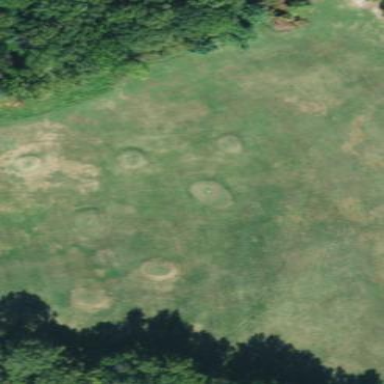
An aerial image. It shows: Grassy area designated as driving range for golf.